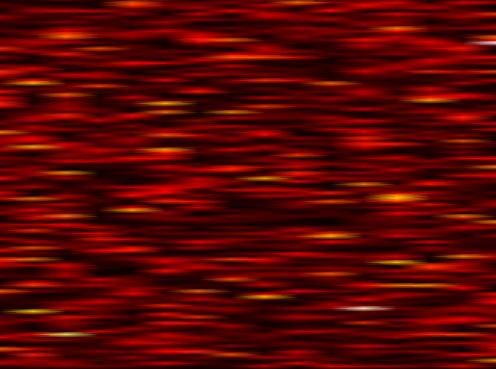
Label: UFMC